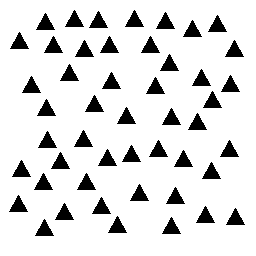
Squares: 0
Triangles: 48
Stars: 0
Total shapes: 48